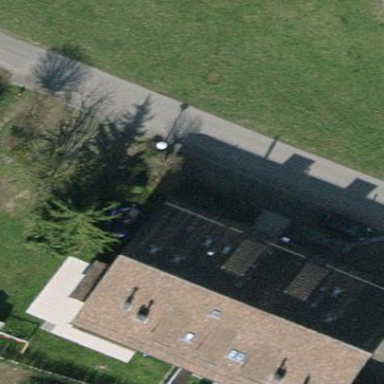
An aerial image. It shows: Detached building with tiled roof.